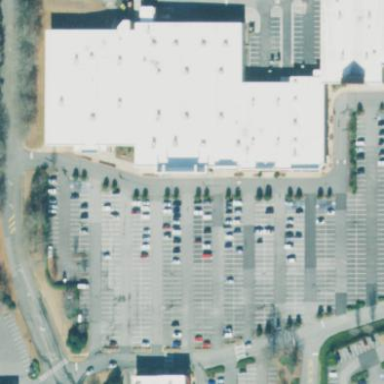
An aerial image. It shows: Retail building.